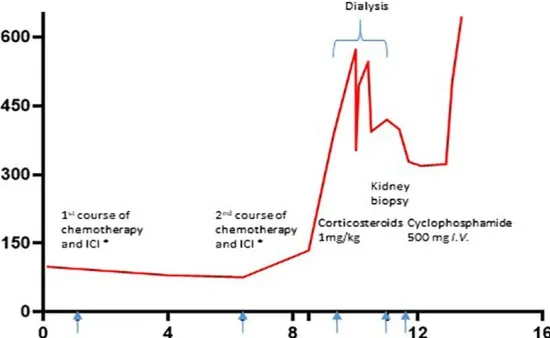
Timeline. Chemotherapy and ICI consisting of carboplatin AUC 6, paclitaxel 200 mg/m2, and pembrolizumab 200 mg IV every 3 weeks. ICI, immune checkpoint inhibitor.
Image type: chart (chart)